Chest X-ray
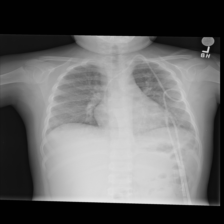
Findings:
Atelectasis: negative
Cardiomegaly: negative
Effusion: negative
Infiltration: positive
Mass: negative
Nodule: negative
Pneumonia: negative
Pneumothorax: negative
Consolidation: negative
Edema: negative
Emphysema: negative
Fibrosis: negative
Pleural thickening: negative
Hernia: negative